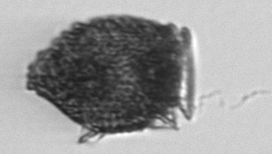
Label: Dinophysis_norvegica